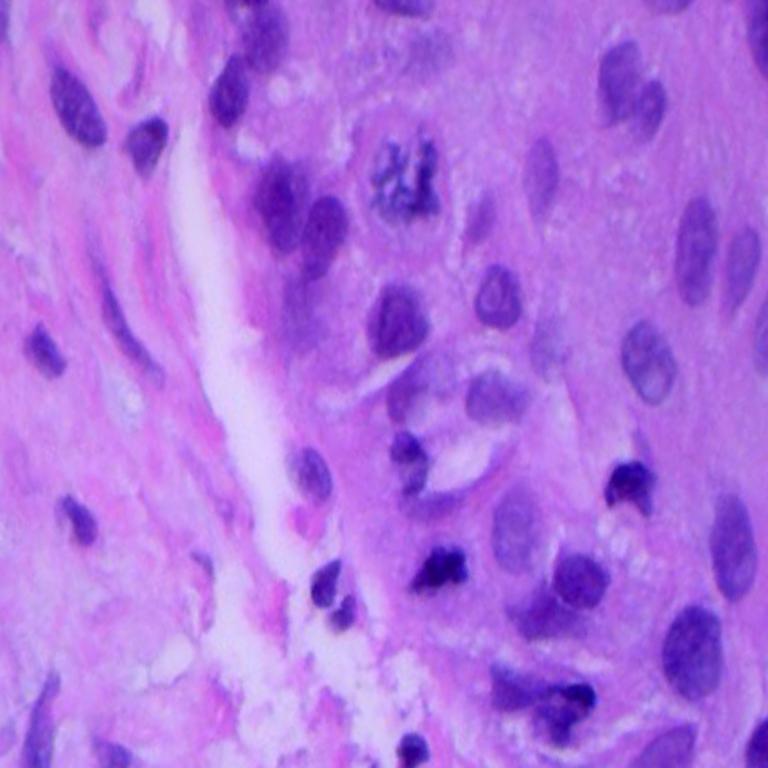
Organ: lung
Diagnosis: squamous carcinomas